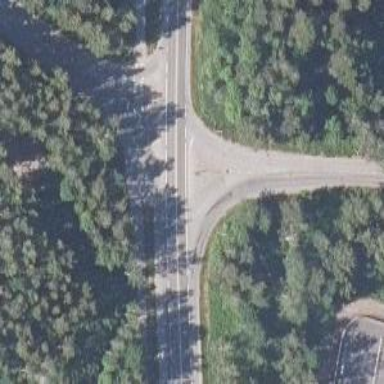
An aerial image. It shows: Tertiary road with primary link functionality.